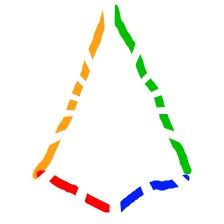
Shape: kite